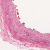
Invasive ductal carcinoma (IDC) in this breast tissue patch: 0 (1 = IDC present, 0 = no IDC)